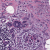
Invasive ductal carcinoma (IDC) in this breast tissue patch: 1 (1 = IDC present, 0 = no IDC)